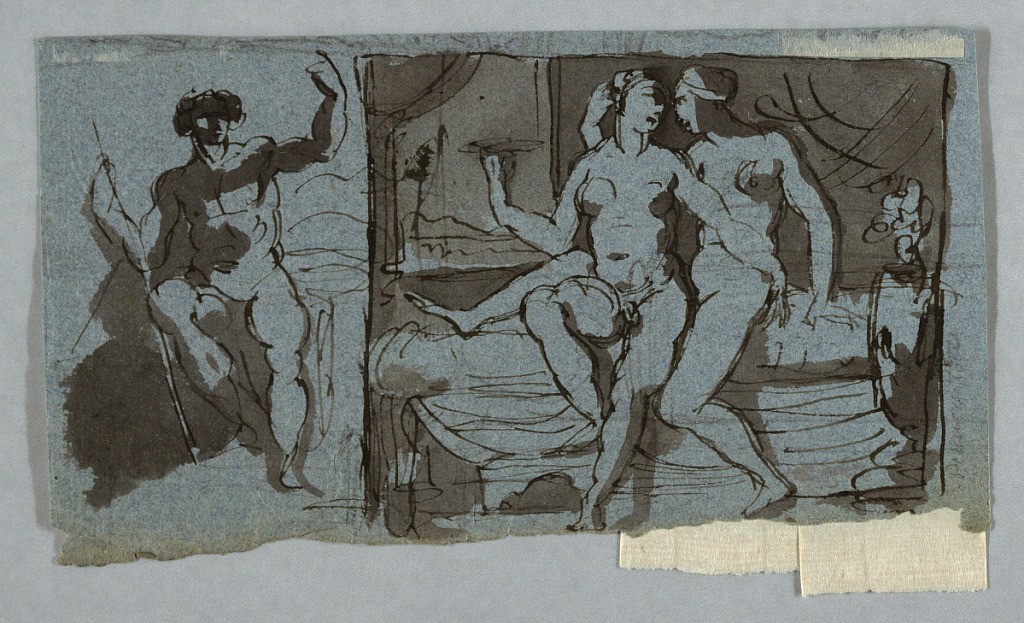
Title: Paris, Zeus visiting Callisto
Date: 1780–1800
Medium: Pen and ink, brush and wash on paper
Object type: Drawing
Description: At left, Paris is shown from the front sitting in the Judgement. At right, two nude figures seated on a bed, embracing.